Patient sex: F
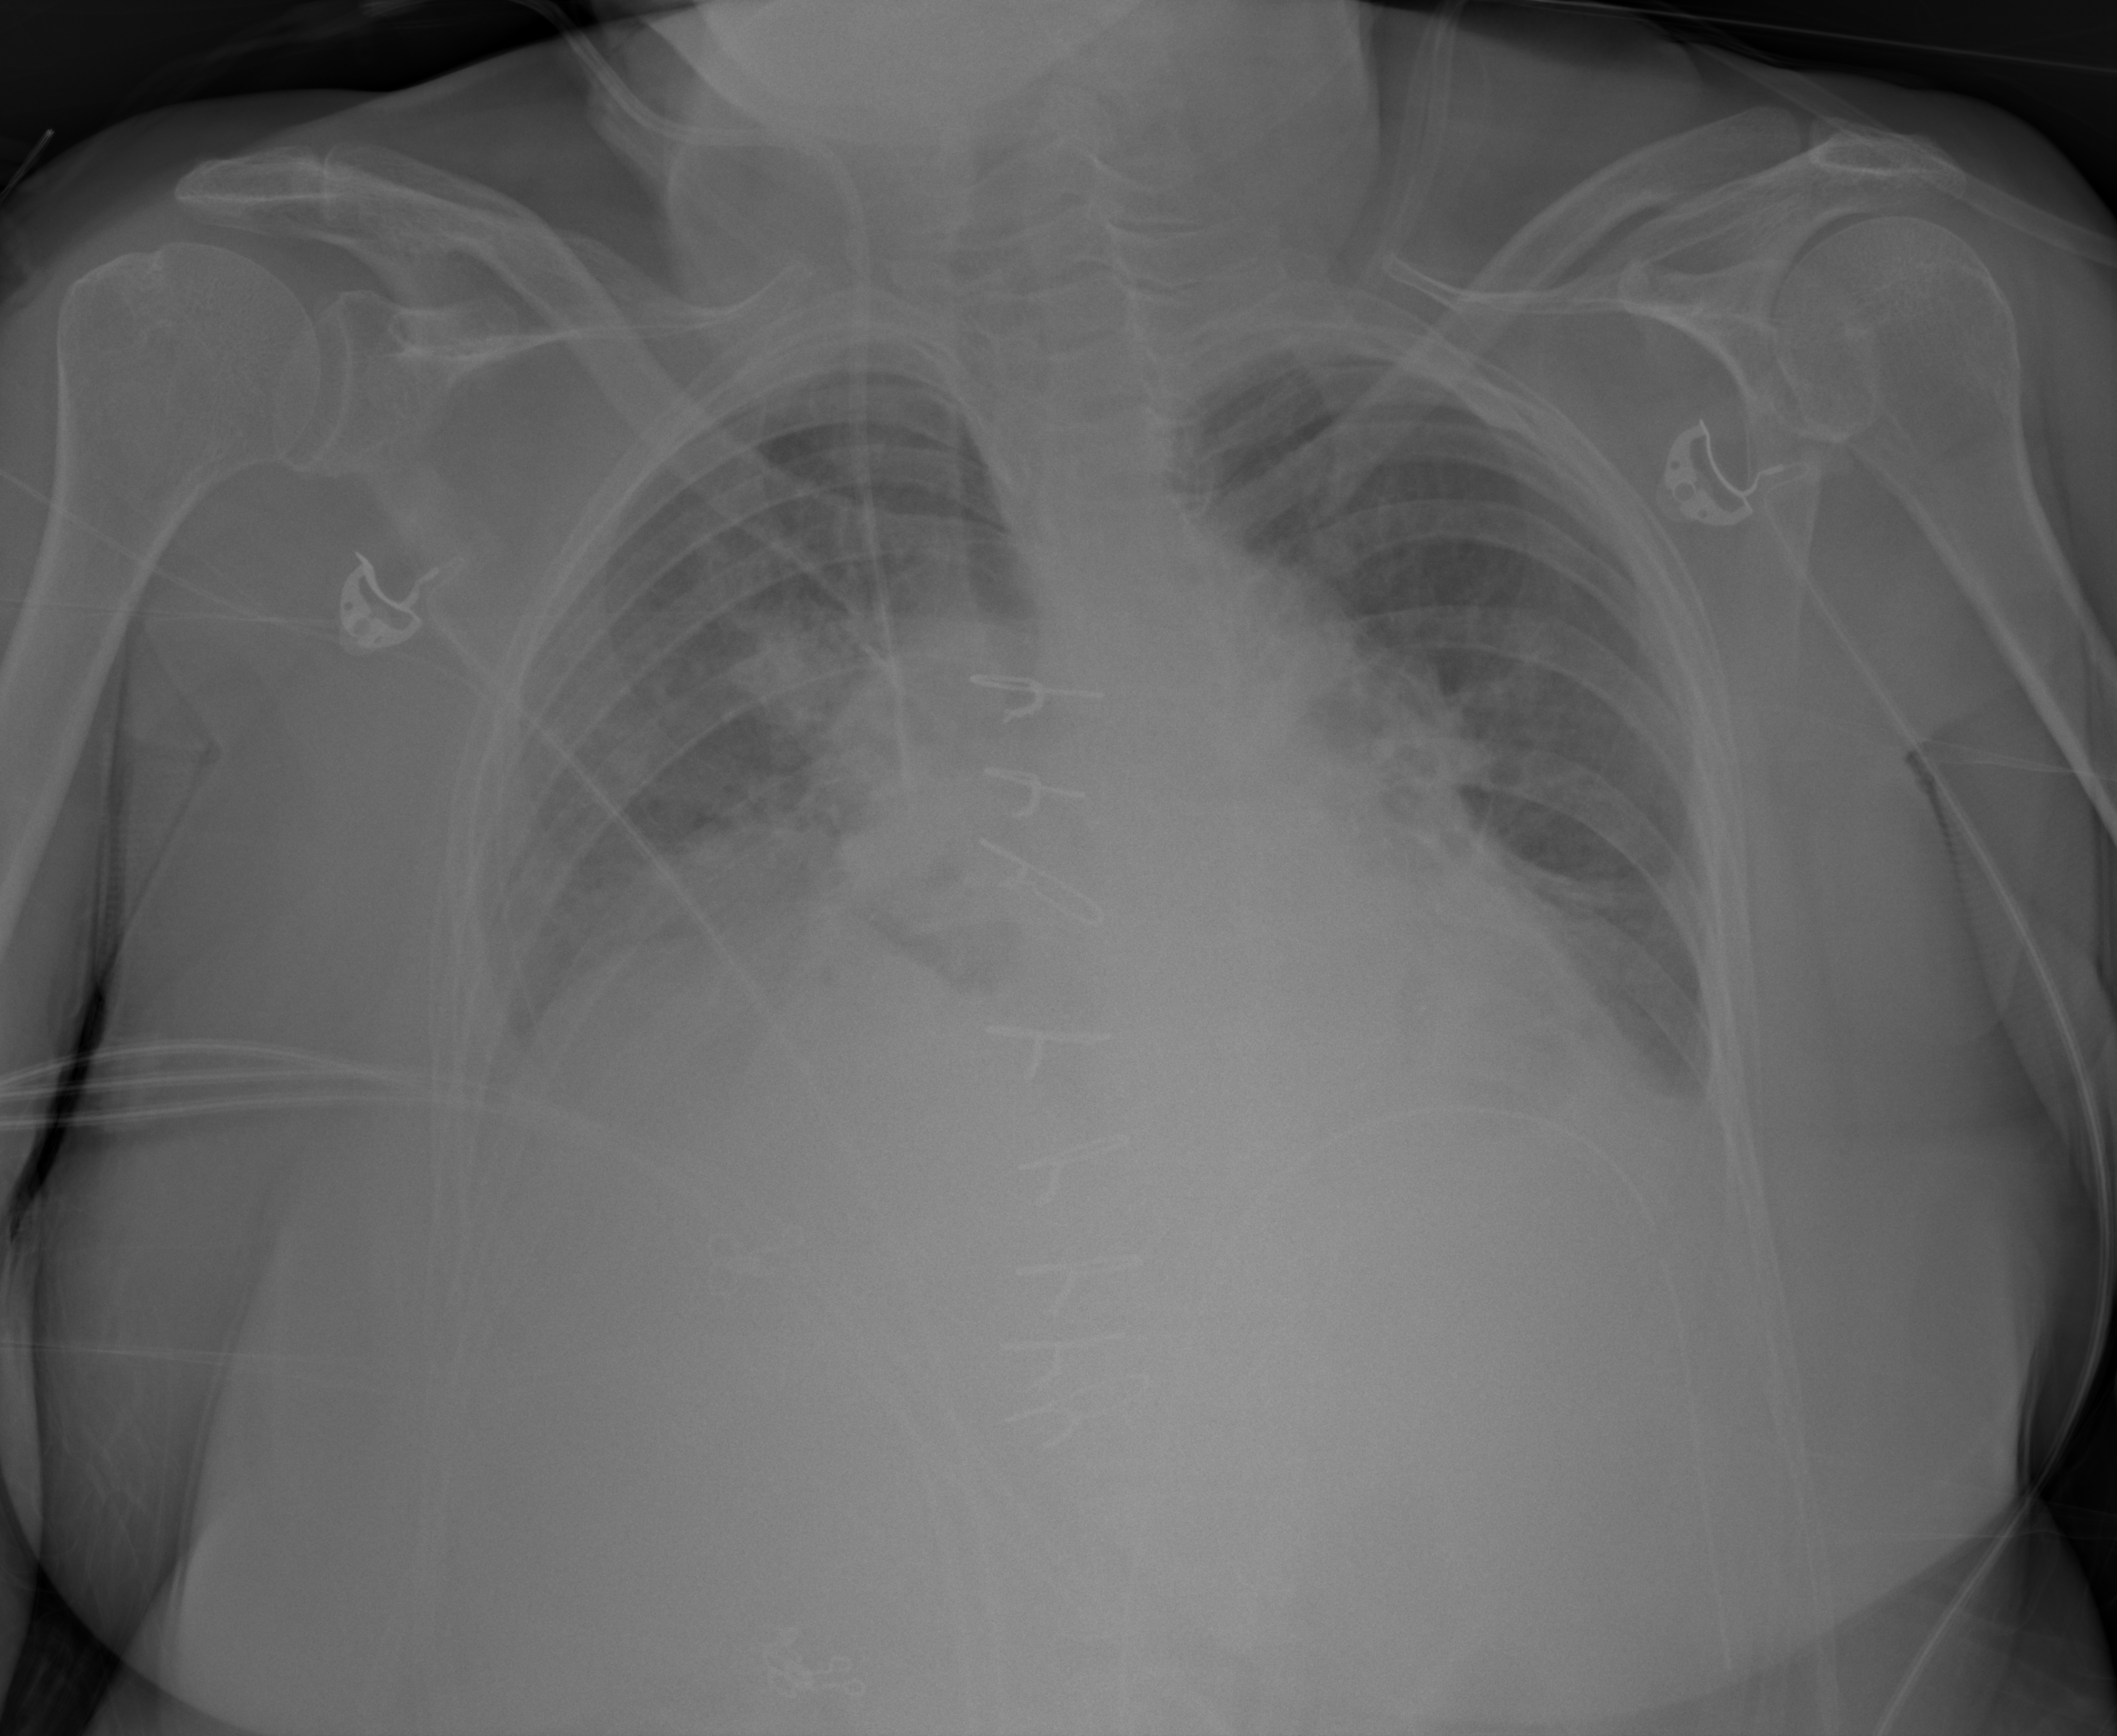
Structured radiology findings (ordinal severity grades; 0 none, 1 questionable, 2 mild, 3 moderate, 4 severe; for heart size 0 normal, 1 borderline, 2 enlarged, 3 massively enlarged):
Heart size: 2
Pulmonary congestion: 2
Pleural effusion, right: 2
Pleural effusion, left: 2
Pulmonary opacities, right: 0
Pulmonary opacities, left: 0
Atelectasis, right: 2
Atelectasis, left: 1